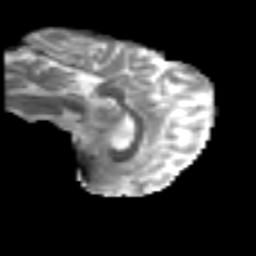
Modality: MD
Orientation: sagittal
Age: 34
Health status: ill
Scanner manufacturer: philips
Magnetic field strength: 3 T
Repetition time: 9 s
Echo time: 0.127 s